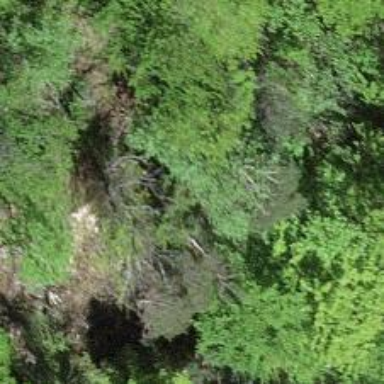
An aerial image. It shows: Cliff in nature.